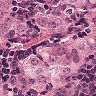
Metastatic tissue present: yes